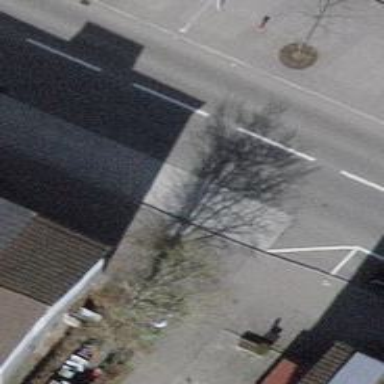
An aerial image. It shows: Platform for public transport on the road.